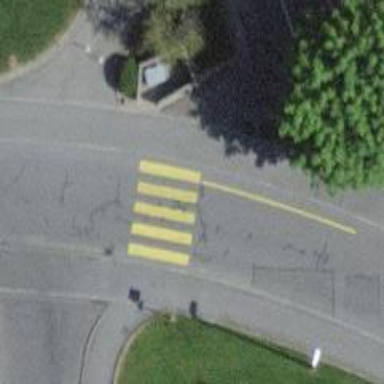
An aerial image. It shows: Footway with zebra crossing.